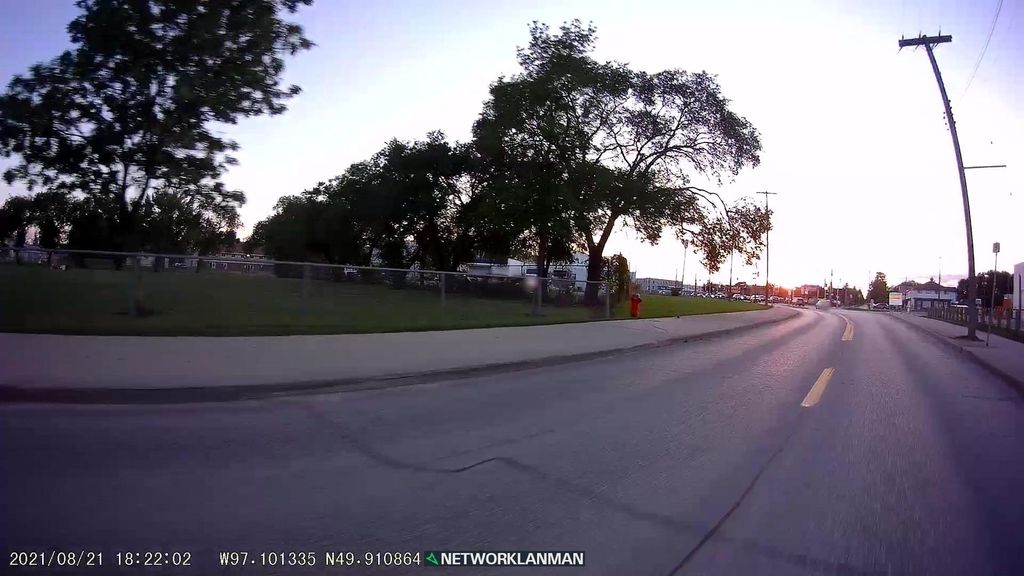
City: winnipeg